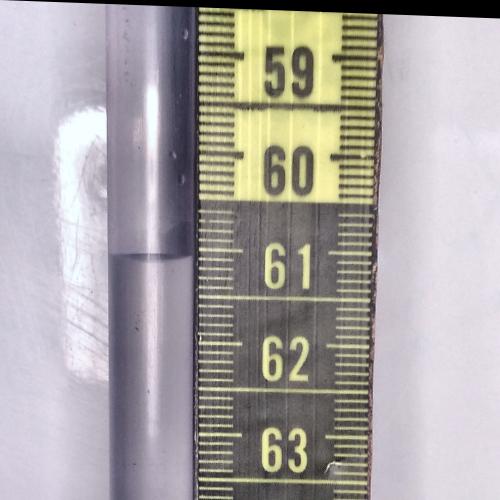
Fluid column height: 61.1 cm